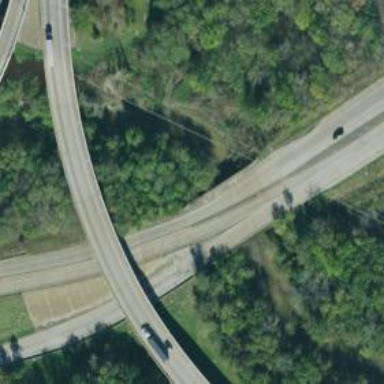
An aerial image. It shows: Secondary road with frontage road.